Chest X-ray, PA view. Patient: 51 years old, sex M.
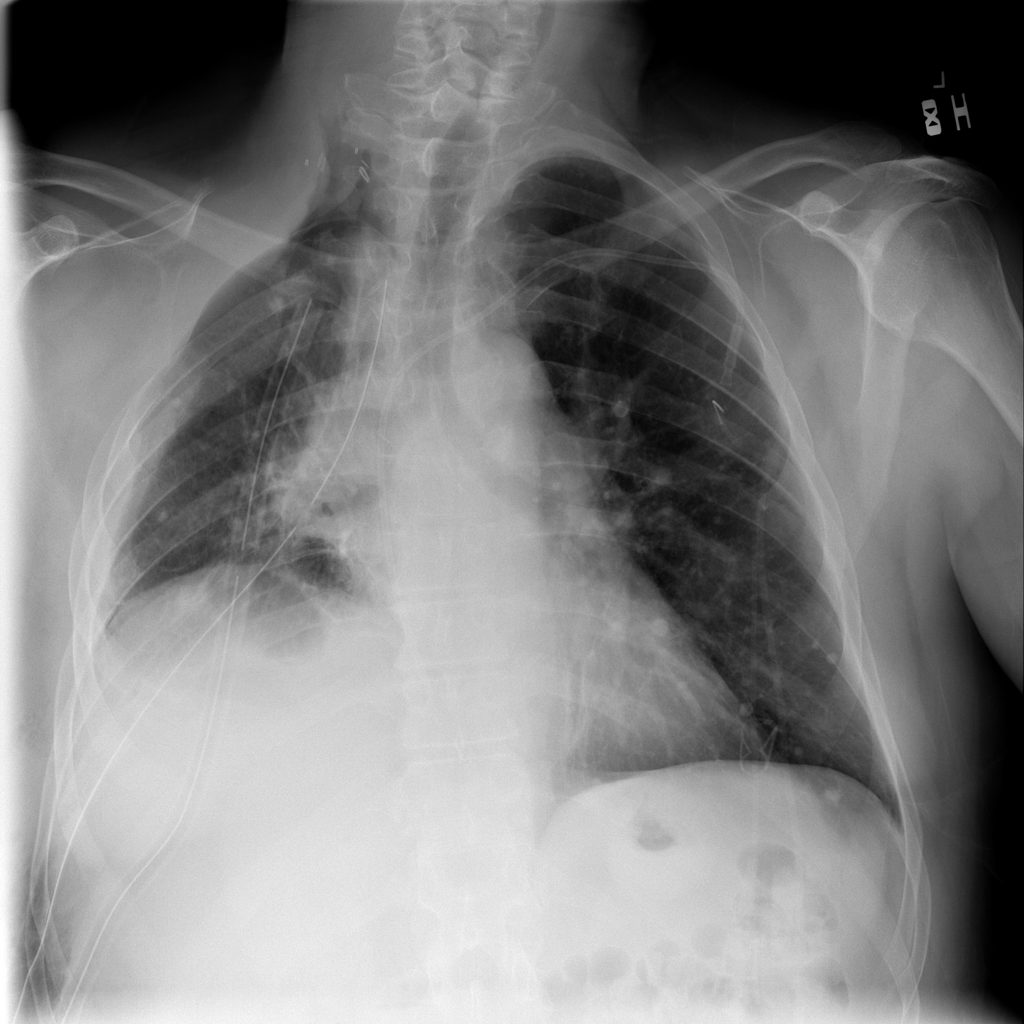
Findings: No Finding